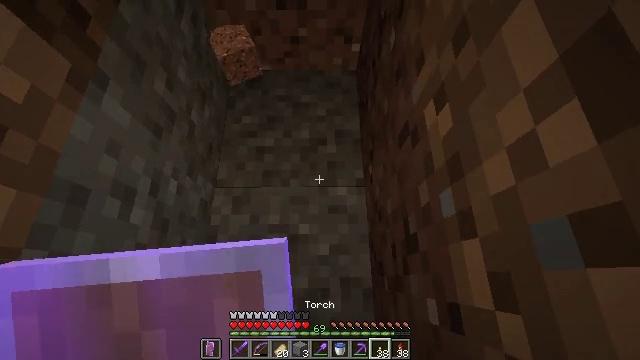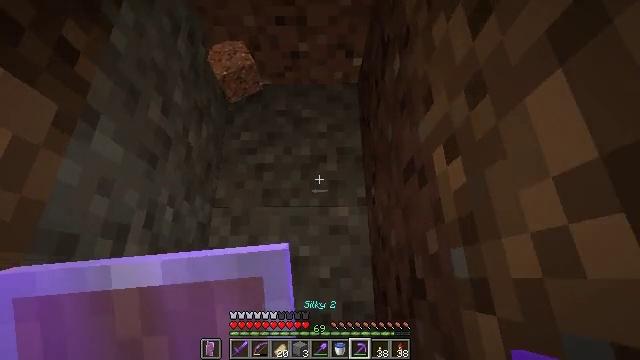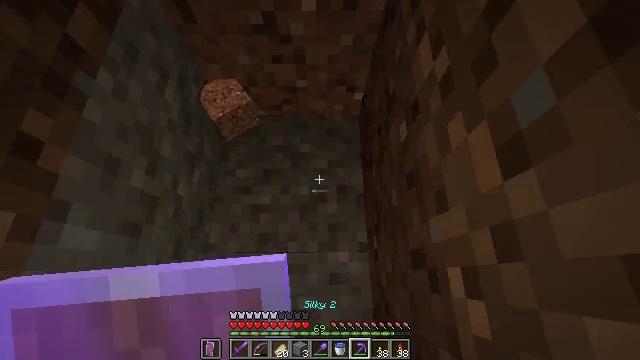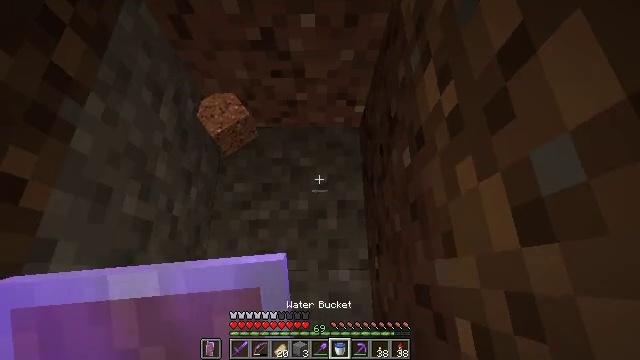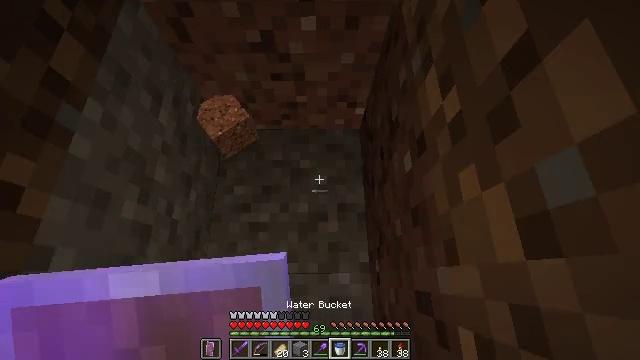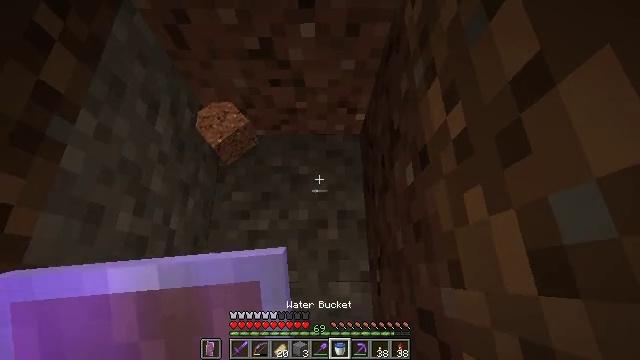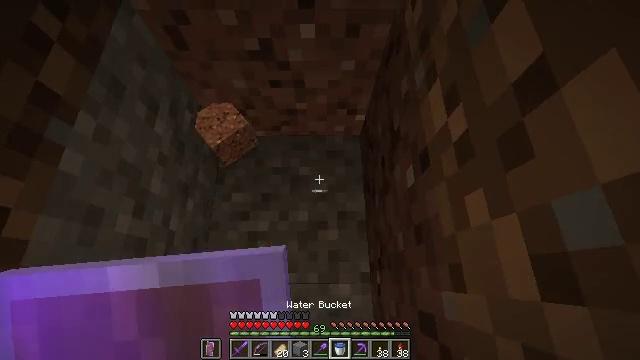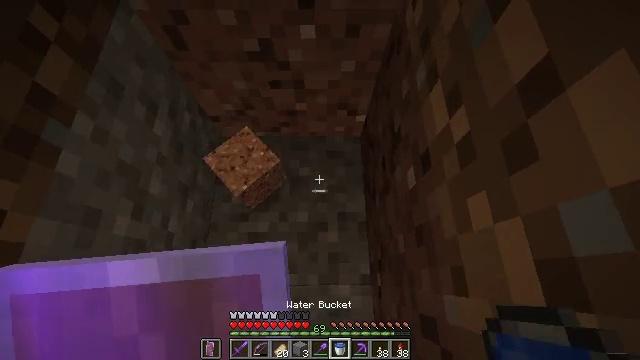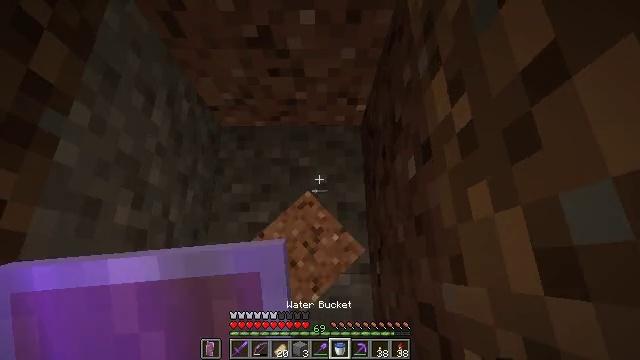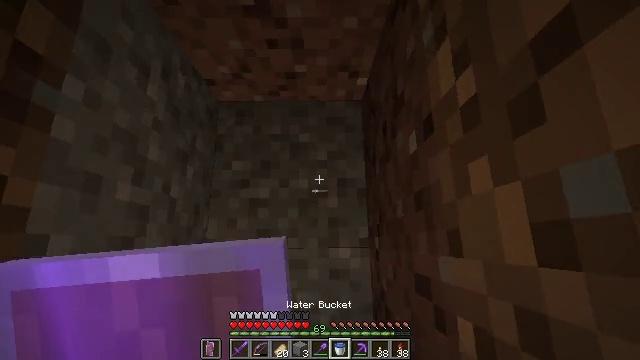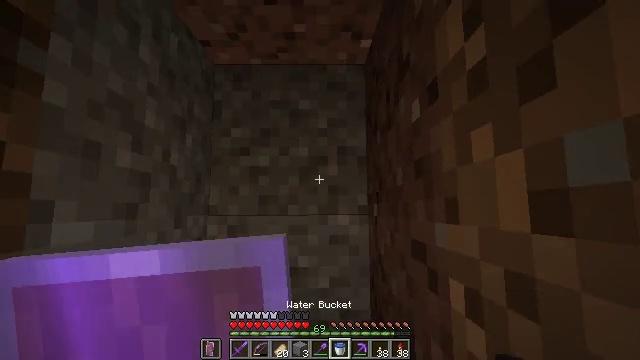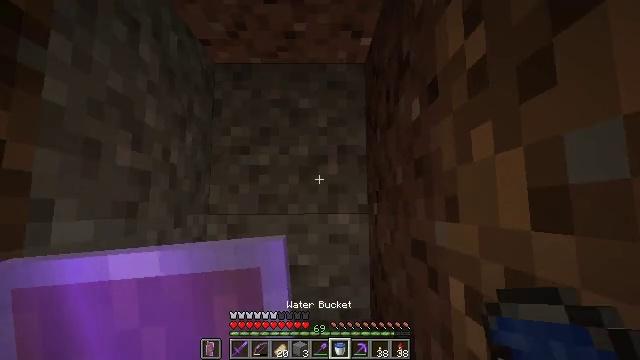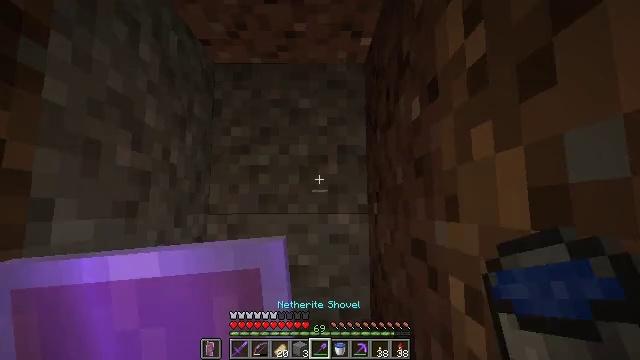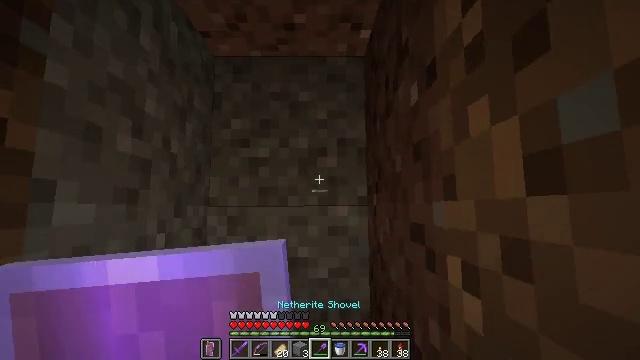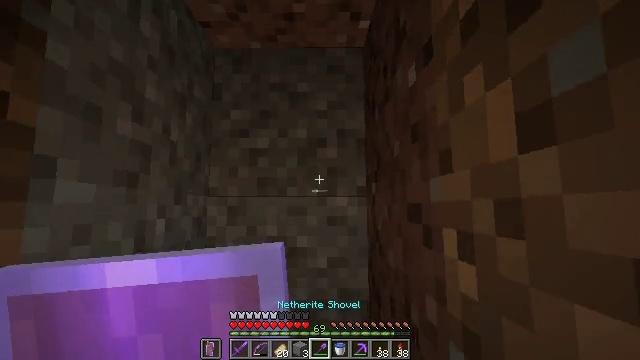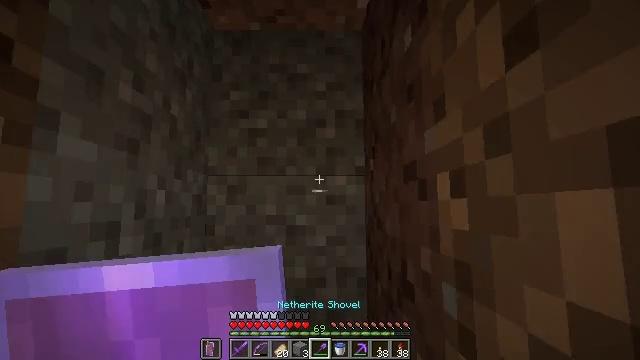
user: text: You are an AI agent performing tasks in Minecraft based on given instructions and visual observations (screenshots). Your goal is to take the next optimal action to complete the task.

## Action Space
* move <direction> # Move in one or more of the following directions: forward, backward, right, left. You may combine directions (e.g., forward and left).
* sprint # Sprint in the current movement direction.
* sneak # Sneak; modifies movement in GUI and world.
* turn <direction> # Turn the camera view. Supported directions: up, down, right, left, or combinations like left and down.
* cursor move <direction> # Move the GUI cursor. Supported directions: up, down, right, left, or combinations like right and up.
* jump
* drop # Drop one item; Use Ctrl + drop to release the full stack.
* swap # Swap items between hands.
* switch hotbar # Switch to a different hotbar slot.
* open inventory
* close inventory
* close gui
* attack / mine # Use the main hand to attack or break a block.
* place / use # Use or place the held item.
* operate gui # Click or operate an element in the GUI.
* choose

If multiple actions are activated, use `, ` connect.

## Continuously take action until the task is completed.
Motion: motion action
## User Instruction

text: Dig through gravel to clear a path.
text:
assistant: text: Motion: move forward
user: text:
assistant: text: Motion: move forward
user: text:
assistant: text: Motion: no_op
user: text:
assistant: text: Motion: no_op
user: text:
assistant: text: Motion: no_op
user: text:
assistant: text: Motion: no_op
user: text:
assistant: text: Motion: no_op
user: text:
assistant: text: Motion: turn down
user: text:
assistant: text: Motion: turn down
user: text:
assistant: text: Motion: turn down
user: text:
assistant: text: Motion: no_op
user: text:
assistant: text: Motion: no_op
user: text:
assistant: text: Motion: move back
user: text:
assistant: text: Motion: move back
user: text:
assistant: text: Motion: no_op
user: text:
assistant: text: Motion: no_op
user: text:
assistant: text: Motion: no_op
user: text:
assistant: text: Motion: no_op
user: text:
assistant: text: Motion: no_op
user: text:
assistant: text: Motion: no_op
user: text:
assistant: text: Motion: turn up
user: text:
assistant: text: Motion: turn up
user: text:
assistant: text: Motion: turn left and up
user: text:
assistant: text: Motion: attack / mine
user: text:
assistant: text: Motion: attack / mine
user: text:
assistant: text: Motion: attack / mine
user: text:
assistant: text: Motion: turn down, attack / mine
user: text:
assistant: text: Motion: attack / mine
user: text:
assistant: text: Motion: turn down, attack / mine
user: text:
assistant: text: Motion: turn down, attack / mine